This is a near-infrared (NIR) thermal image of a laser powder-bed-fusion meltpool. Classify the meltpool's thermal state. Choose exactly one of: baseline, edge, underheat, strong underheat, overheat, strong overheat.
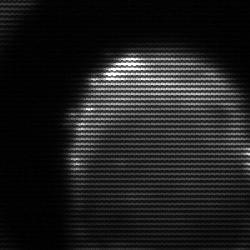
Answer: edge